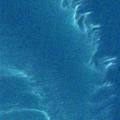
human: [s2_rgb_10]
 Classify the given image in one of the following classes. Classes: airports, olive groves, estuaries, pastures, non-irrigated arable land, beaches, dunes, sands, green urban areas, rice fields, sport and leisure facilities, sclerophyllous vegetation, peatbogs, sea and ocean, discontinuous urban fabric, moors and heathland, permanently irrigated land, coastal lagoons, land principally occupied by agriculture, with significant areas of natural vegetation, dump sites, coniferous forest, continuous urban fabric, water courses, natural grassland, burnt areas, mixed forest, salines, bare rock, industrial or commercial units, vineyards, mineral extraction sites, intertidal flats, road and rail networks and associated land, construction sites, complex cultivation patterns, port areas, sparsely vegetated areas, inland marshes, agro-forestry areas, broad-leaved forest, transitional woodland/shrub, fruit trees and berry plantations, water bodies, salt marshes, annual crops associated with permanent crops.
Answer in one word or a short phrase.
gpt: sea and ocean